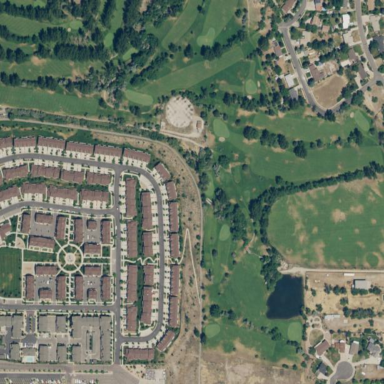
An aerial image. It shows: Golf course.